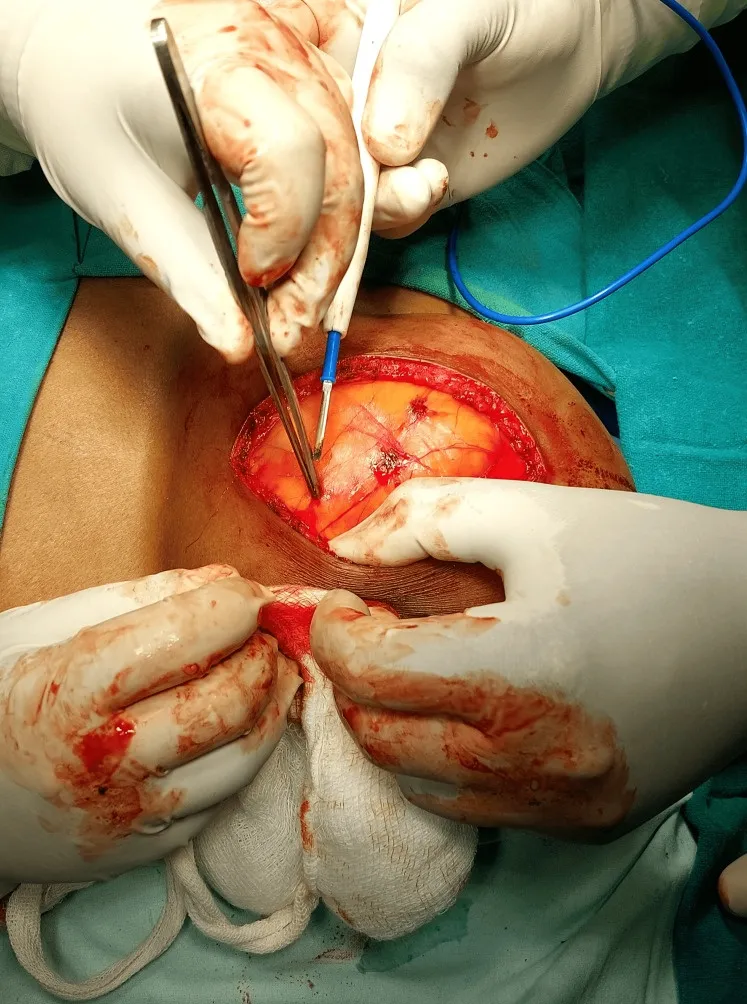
Intraoperative image. An elliptical incision was made on the skin through which the lipoma was removed.
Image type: medical_photograph (other_medical_photograph)